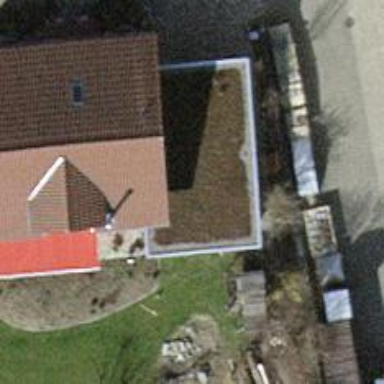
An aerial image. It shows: Gabled house with roof made of roof tiles.